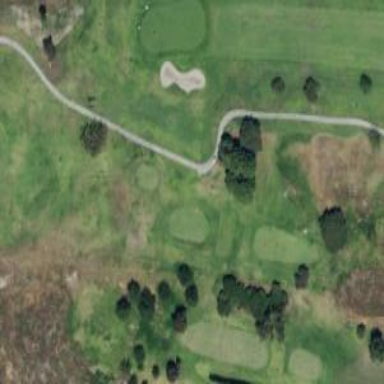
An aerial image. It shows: Path for golf carts.